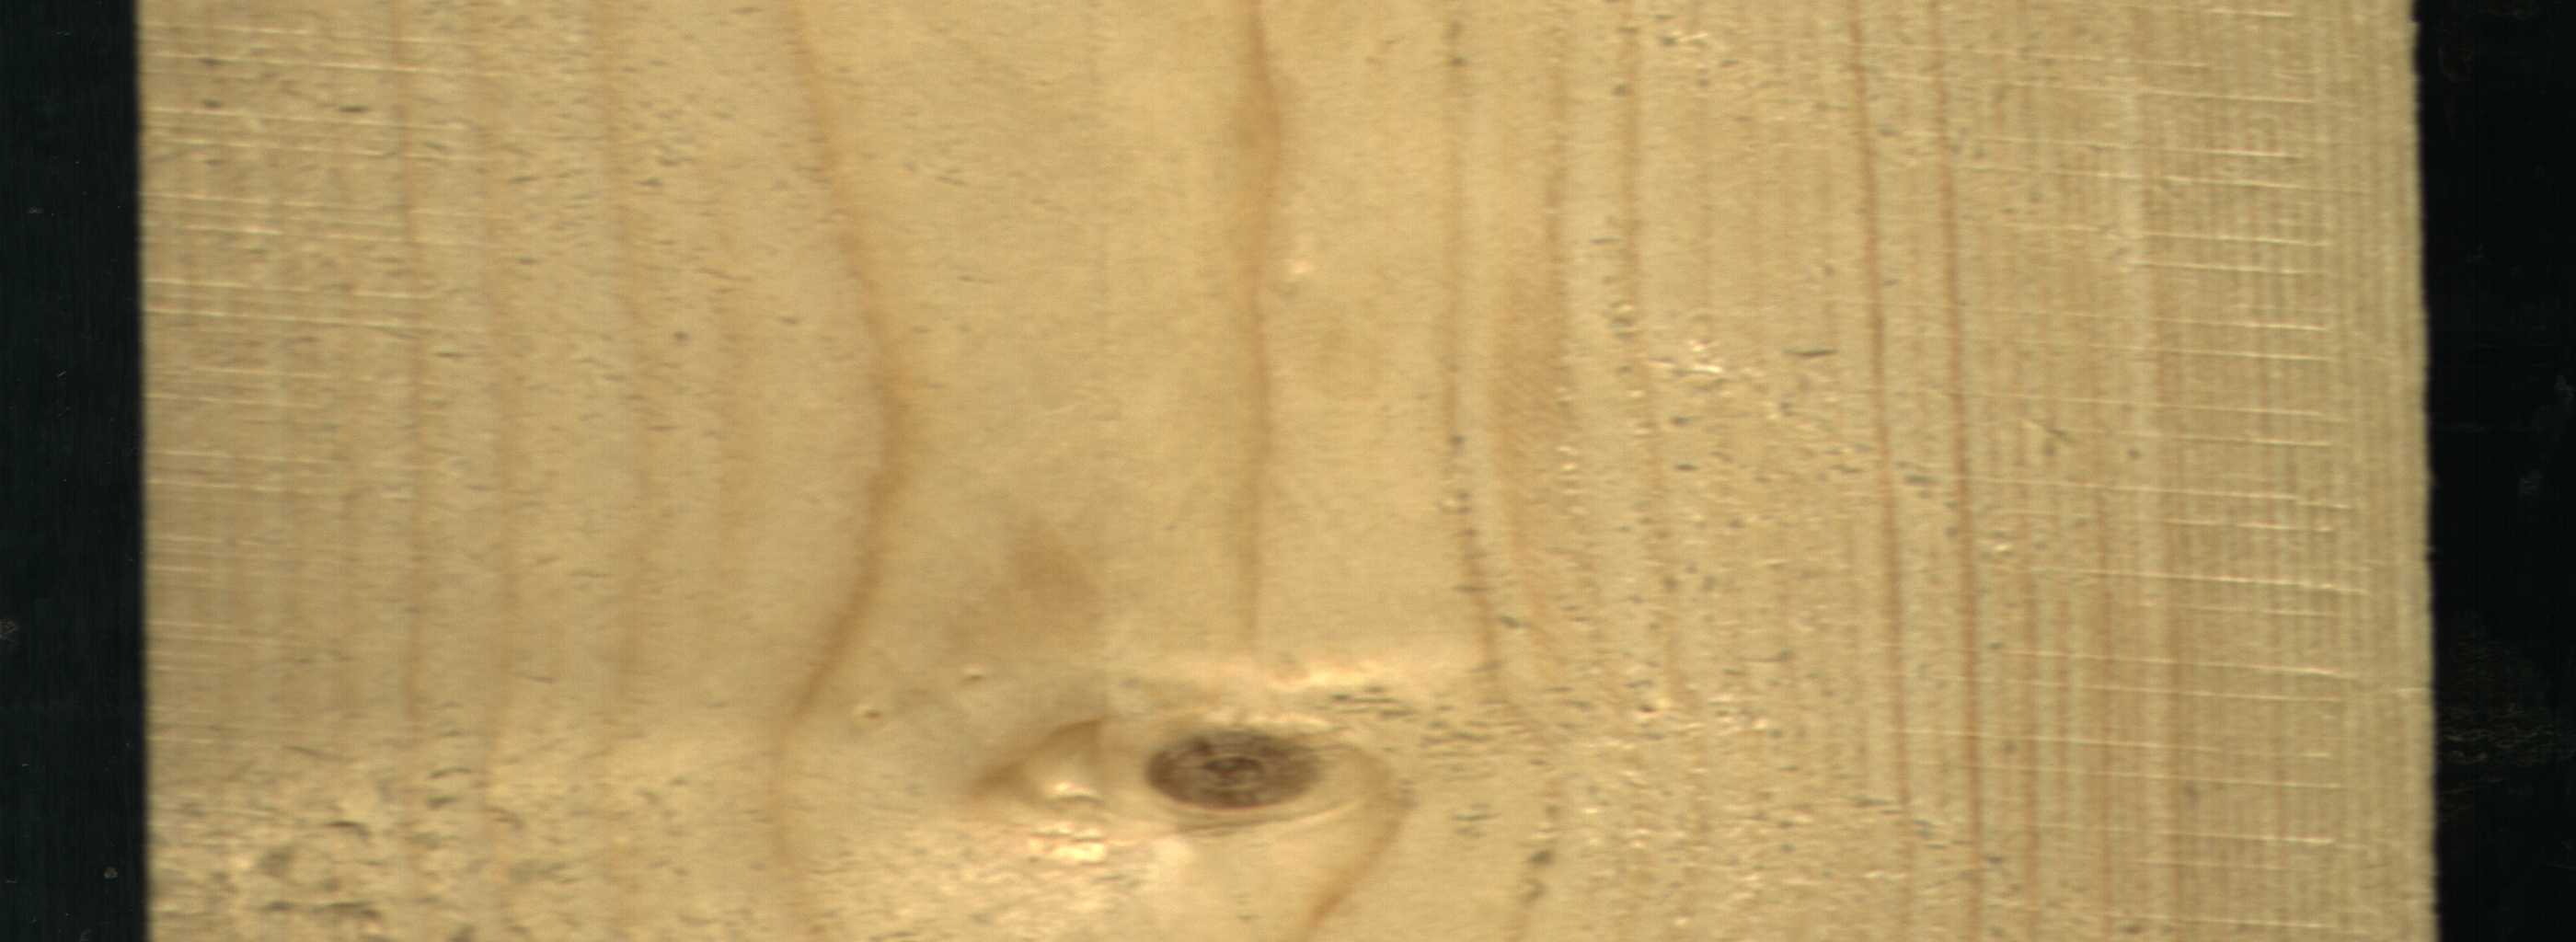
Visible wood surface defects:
Live_Knot